Field crop: maize
Growth stage: 2
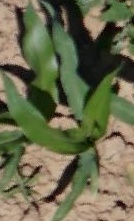
Species: maize